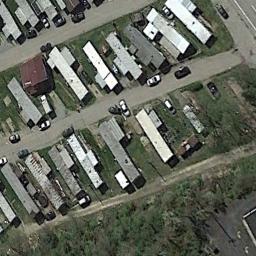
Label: mobile_home_park